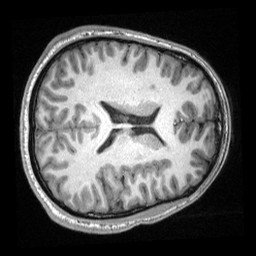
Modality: T1w
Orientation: axial
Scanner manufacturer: siemens
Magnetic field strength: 3 T
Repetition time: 2.3 s
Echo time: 0.00308 s